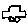
Label: car